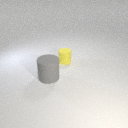
large gray rubber cylinder in front of small yellow rubber cylinder